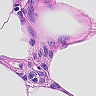
Metastatic tissue present: no